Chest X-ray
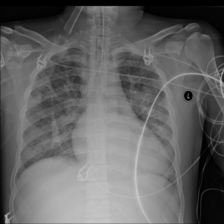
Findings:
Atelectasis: negative
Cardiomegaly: negative
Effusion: negative
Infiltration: positive
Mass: negative
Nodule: negative
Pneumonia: negative
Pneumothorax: negative
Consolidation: negative
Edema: negative
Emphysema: negative
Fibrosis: negative
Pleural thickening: negative
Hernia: negative